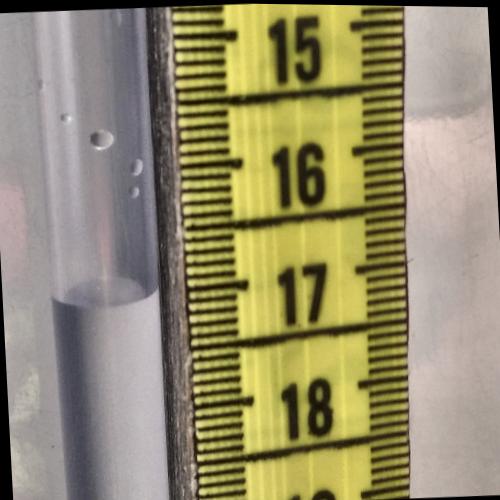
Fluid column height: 17.0 cm